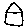
Label: house